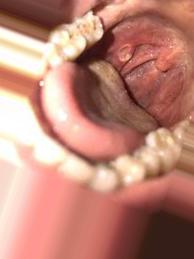
Condition: Mouth Ulcer